Question: I am new to D3 and I am trying to replicate the D3 <URL> example with a different data format. Instead of "Month/Year" format for the x-axis, I have "Year" only. But I am unable to get the labels to show up correctly, instead of 2012, 2013 etc. I get .012, .013 etc.
I tried different things with parsing the date and looked around for solutions, but I can't figure out how to get the right output.
Then another thing is that I would like to start the line one tick to the right, so 2012 starts at the position of 2013, but I can't find out how to do this.
Can anyone help me to solve this? Many thanks in advance!
This is the code:
'''
<!DOCTYPE html>
<meta charset="utf-8">
<style> /* set the CSS */
body { font: 12px Arial;}
/* opmaak linechart*/
path {
stroke: steelblue;
stroke-width: 2;
fill: none;
}
.axis path,
.axis line {
fill: none;
stroke: grey;
stroke-width: 1;
shape-rendering: crispEdges;
}
.legend {
font-size: 10px;
/*font-weight: bold;*/
text-anchor: middle;
}
</style>
<body>
<!-- load the d3.js library -->
<script src="//d3js.org/d3.v4.min.js"></script>
<script>
var margin = {top: 40, right: 50, bottom: 50, left: 75},
width = 500 - margin.left - margin.right,
height = 275 - margin.top - margin.bottom;
// Parse the date / time
//var parseDate = d3.timeParse("%y");
//var parseDate = d3.time.format("%Y");
var x = d3.scaleTime()
.range([0, width]);
var y = d3.scaleLinear()
.range([height, 0]);
var chartOmzet = d3.select("body").append("svg")
.attr("width", width + margin.left + margin.right)
.attr("height", height + margin.top + margin.bottom)
.append("g")
.attr("transform",
"translate(" + margin.left + "," + margin.top + ")");
var omzetline = d3.line()
.x(function(d) { return x(d.year); })
.y(function(d) { return y(d.rev); });
d3.csv("rev.csv", function(error, data) {
if (error) throw error;
data.forEach(function(d) {
//d.year = parseDate(d.year);
//d.year = +d.year;
d.rev = +d.rev;
});
x.domain(d3.extent(data, function(d) { return d.year; }));
y.domain([0, d3.max(data, function(d) { return d.rev; })]);
var dataNest = d3.nest()
.key(function(d) {return d.symbol;})
.entries(data);
var color = d3.scaleOrdinal(d3.schemeCategory10);
legendSpace = width/dataNest.length; // spacing for the legend */
dataNest.forEach(function(d,i) {
chartOmzet.append("path")
.attr("class", "line")
.style("stroke", function() { // Add the colours dynamically
return d.color = color(d.key); })
.attr("d", omzetline(d.values));
chartOmzet.append("text")
.attr("x", (legendSpace/2)+i*legendSpace) // space legend
.attr("y", height + (margin.bottom/2)+ 15)
.attr("class", "legend") // style the legend
.style("fill", function() { // Add the colours dynamically
return d.color = color(d.key); })
.text(d.key);
});
// Add the X Axis
chartOmzet.append("g")
.attr("class", "axis")
.attr("transform", "translate(0," + height + ")")
.call(d3.axisBottom(x));
// Add the Y Axis
chartOmzet.append("g")
.attr("class", "axis")
.call(d3.axisLeft(y));
// Add a small label for the graph name.
chartOmzet.append("text")
.attr("class", "title")
.attr("x", 10)
.attr("y", -10)
.attr("font-weight", "bold")
.style("text-anchor", "start")
.style("font-size", 10)
.text("Rev Activities");
});
</script>
</body>
'''
And this is the data:
'''
symbol,year,rev
Services,2012,14.720
Services,2013,19.452
Services,2014,28.804
Services,2015,46.598
Services,2016,54.173
Goods,2012,53.908
Goods,2013,58.709
Goods,2014,55.175
Goods,2015,59.331
Goods,2016,55.985
'''
And this is the output:

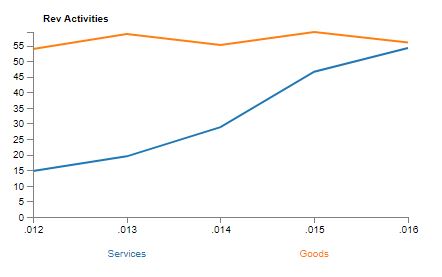
Answer: You have some problems:
1. You're not parsing the dates;
2. The specifier is wrong, it should be "Y", not "y";
3. Set a different name for the format function (which you don't need);
4. Use .ticks(d3.timeYear)); to show just the year in the axis, and just one tick per year.
Here is the code with those changes:
'''
<!DOCTYPE html>
<meta charset="utf-8">
<style>
/* set the CSS */
body {
font: 12px Arial;
}
/* opmaak linechart*/
path {
stroke: steelblue;
stroke-width: 2;
fill: none;
}
.axis path,
.axis line {
fill: none;
stroke: grey;
stroke-width: 1;
shape-rendering: crispEdges;
}
.legend {
font-size: 10px;
/*font-weight: bold;*/
text-anchor: middle;
}
</style>
<body>
<!-- load the d3.js library -->
<script src="//d3js.org/d3.v4.min.js"></script>
<script>
var csv = 'symbol,year,rev
Services,2012,14.720
Services,2013,19.452
Services,2014,28.804
Services,2015,46.598
Services,2016,54.173
Goods,2012,53.908
Goods,2013,58.709
Goods,2014,55.175
Goods,2015,59.331
Goods,2016,55.985';
var margin = {
top: 40,
right: 50,
bottom: 50,
left: 75
},
width = 500 - margin.left - margin.right,
height = 275 - margin.top - margin.bottom;
// Parse the date / time
var parseDate = d3.timeParse("%Y");
var formatDate = d3.timeFormat("%Y");
var x = d3.scaleTime()
.range([0, width]);
var y = d3.scaleLinear()
.range([height, 0]);
var chartOmzet = d3.select("body").append("svg")
.attr("width", width + margin.left + margin.right)
.attr("height", height + margin.top + margin.bottom)
.append("g")
.attr("transform",
"translate(" + margin.left + "," + margin.top + ")");
var omzetline = d3.line()
.x(function(d) {
return x(d.year);
})
.y(function(d) {
return y(d.rev);
});
var data = d3.csvParse(csv);
data.forEach(function(d) {
d.year = parseDate(d.year);
//d.year = +d.year;
d.rev = +d.rev;
});
x.domain(d3.extent(data, function(d) {
return d.year;
}));
y.domain([0, d3.max(data, function(d) {
return d.rev;
})]);
var dataNest = d3.nest()
.key(function(d) {
return d.symbol;
})
.entries(data);
var color = d3.scaleOrdinal(d3.schemeCategory10);
legendSpace = width / dataNest.length; // spacing for the legend */
dataNest.forEach(function(d, i) {
chartOmzet.append("path")
.attr("class", "line")
.style("stroke", function() { // Add the colours dynamically
return d.color = color(d.key);
})
.attr("d", omzetline(d.values));
chartOmzet.append("text")
.attr("x", (legendSpace / 2) + i * legendSpace) // space legend
.attr("y", height + (margin.bottom / 2) + 15)
.attr("class", "legend") // style the legend
.style("fill", function() { // Add the colours dynamically
return d.color = color(d.key);
})
.text(d.key);
});
// Add the X Axis
chartOmzet.append("g")
.attr("class", "axis")
.attr("transform", "translate(0," + height + ")")
.call(d3.axisBottom(x)
.ticks(d3.timeYear));
// Add the Y Axis
chartOmzet.append("g")
.attr("class", "axis")
.call(d3.axisLeft(y));
// Add a small label for the graph name.
chartOmzet.append("text")
.attr("class", "title")
.attr("x", 10)
.attr("y", -10)
.attr("font-weight", "bold")
.style("text-anchor", "start")
.style("font-size", 10)
.text("Rev Activities");
</script>
</body>
'''